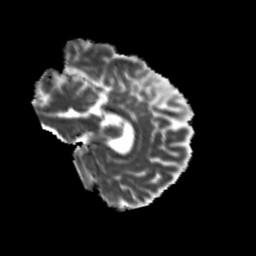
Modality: MD
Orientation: sagittal
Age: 29
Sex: male
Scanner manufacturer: siemens
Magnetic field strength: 3 T
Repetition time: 3.5 s
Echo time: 0.104 s